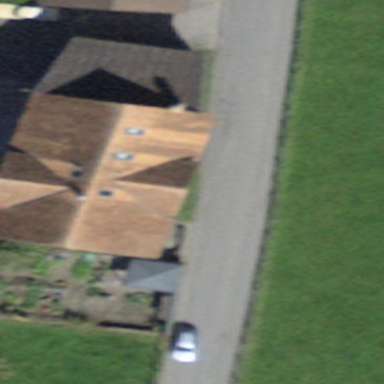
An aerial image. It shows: Farm building.